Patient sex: M
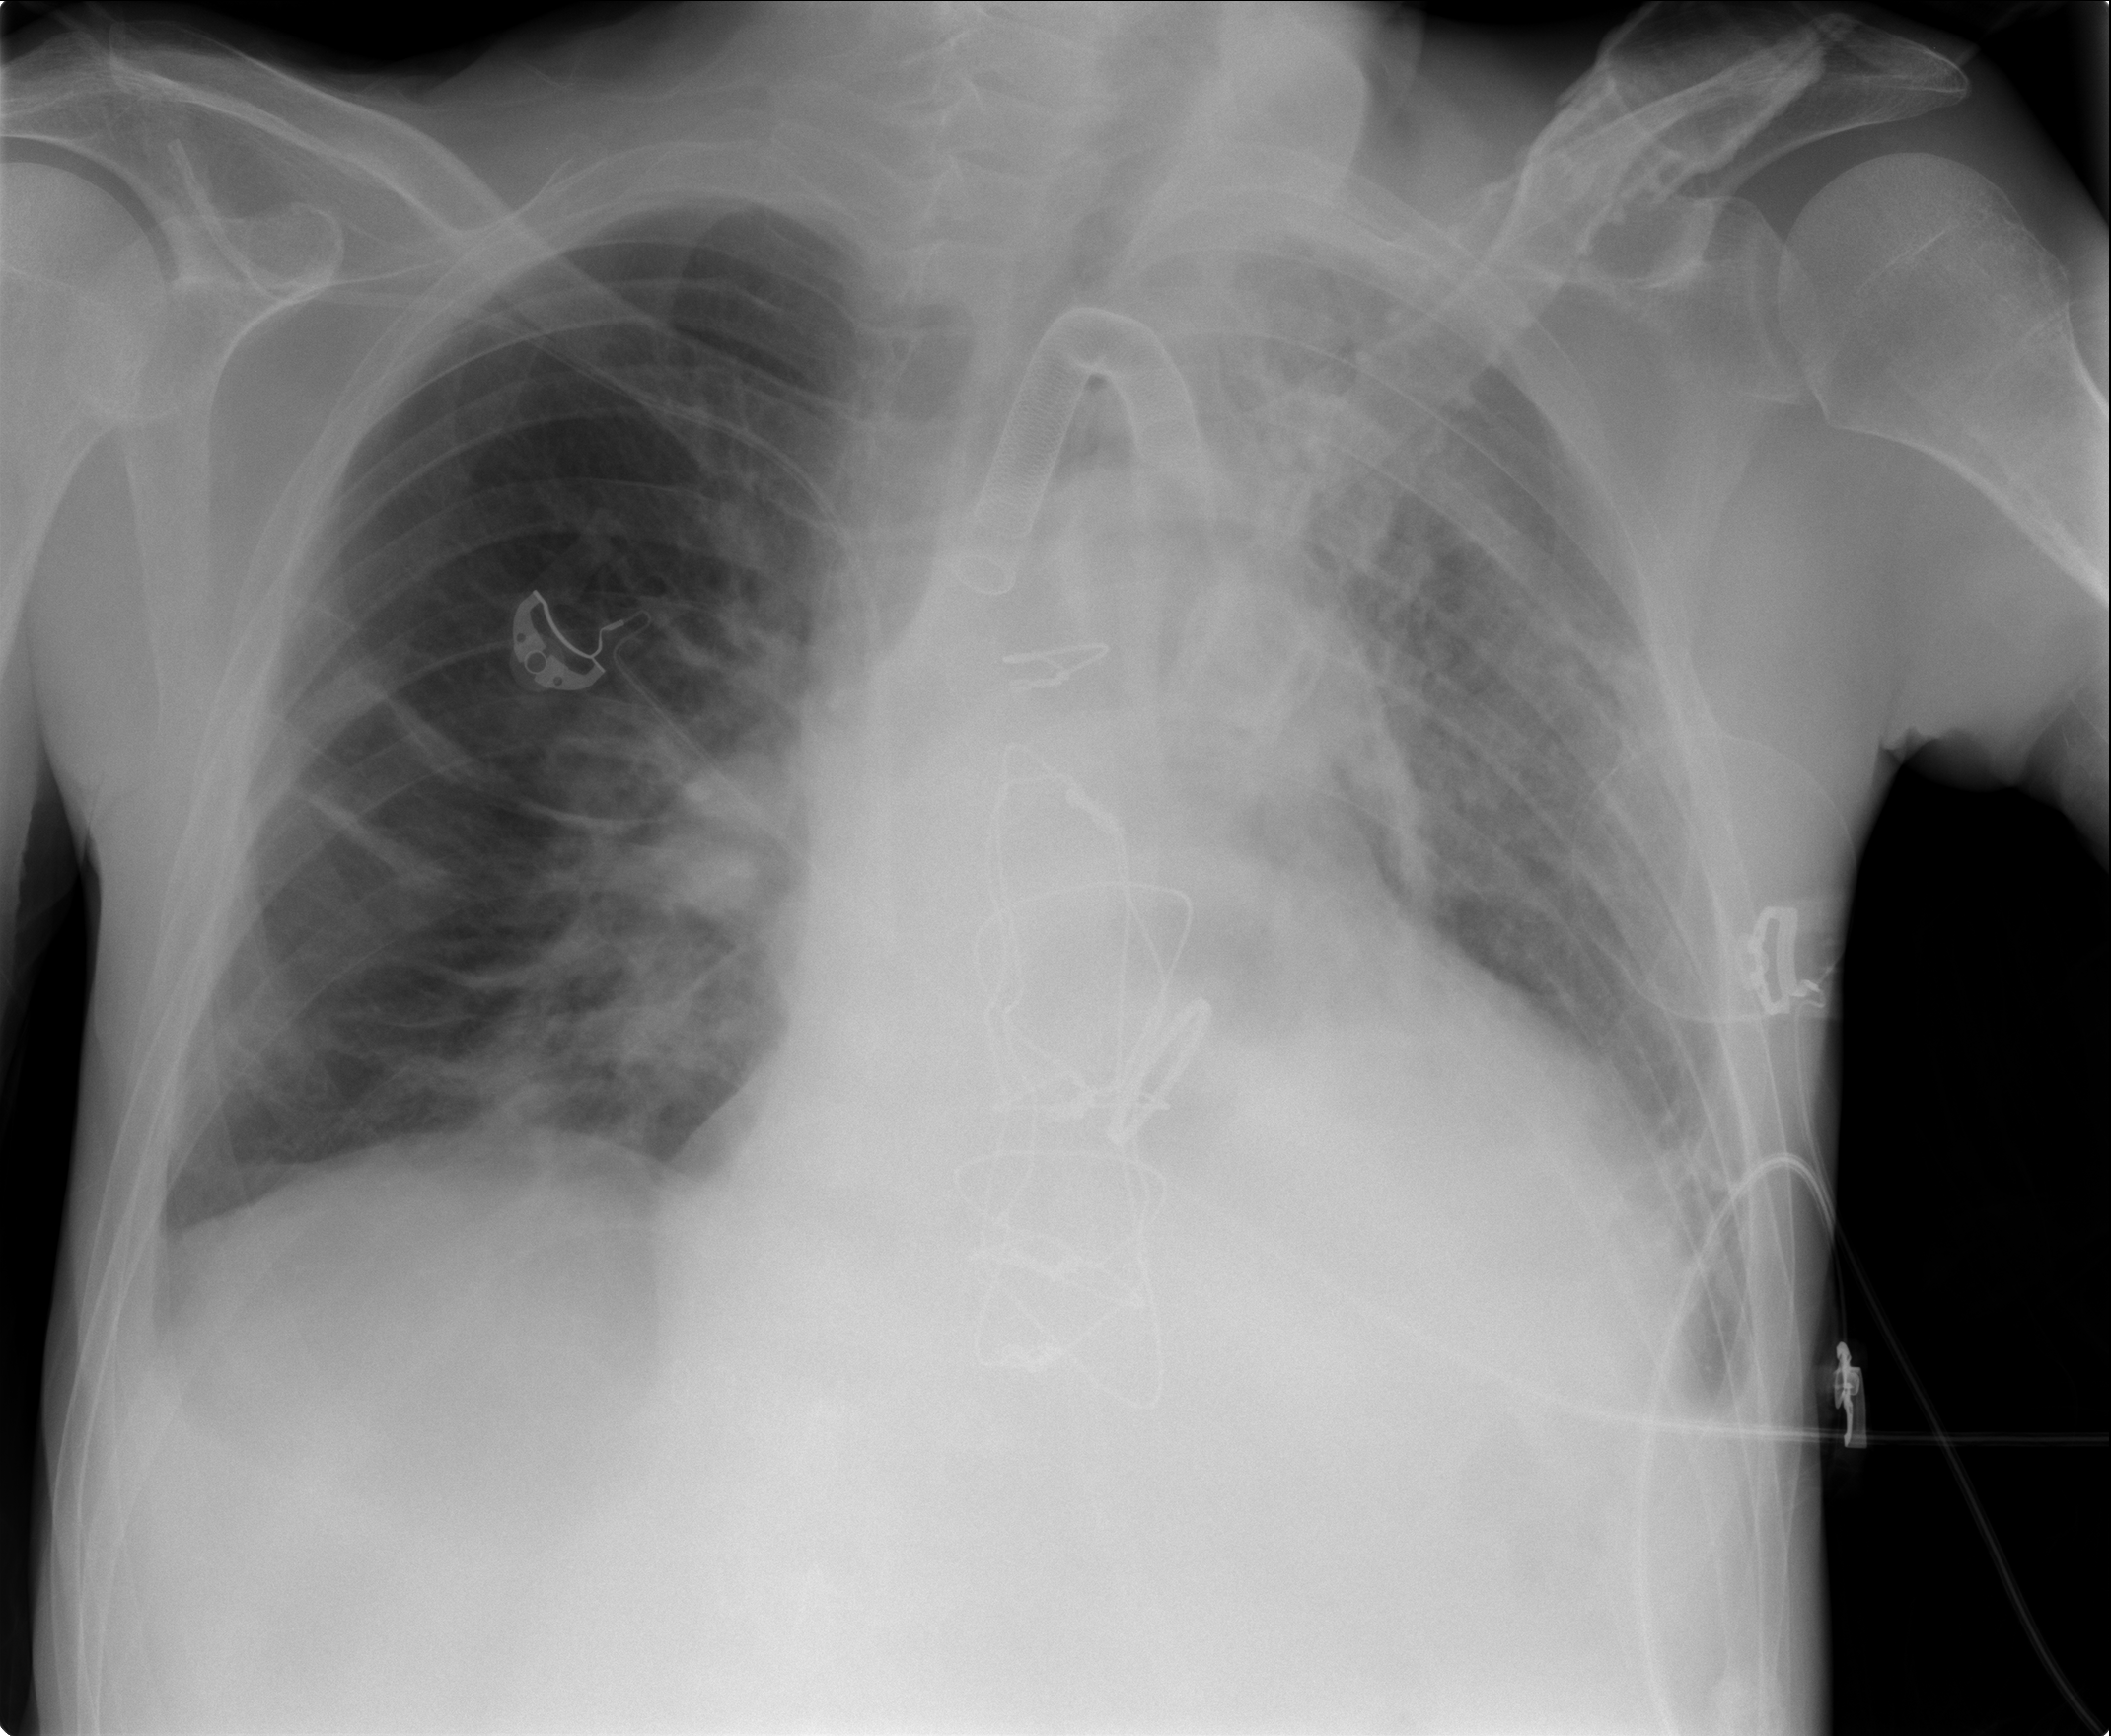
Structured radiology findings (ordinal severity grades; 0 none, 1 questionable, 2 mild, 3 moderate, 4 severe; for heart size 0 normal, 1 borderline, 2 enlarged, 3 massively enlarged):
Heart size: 2
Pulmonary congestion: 2
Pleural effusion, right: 3
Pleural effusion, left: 1
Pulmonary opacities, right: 0
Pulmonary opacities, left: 2
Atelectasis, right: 2
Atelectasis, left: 1